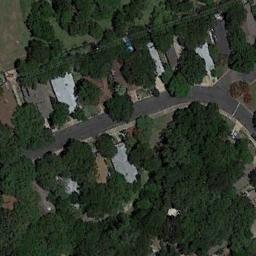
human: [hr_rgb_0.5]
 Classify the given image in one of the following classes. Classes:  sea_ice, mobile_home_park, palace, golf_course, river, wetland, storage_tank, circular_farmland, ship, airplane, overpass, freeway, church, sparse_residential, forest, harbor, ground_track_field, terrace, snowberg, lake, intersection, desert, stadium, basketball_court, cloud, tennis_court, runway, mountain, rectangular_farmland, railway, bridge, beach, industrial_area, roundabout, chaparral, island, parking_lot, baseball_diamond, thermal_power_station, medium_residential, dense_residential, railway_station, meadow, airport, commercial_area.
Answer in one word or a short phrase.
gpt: medium_residential